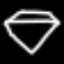
Label: diamond